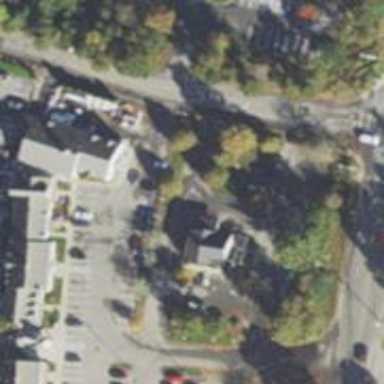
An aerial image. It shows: Parking space.